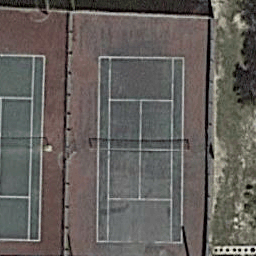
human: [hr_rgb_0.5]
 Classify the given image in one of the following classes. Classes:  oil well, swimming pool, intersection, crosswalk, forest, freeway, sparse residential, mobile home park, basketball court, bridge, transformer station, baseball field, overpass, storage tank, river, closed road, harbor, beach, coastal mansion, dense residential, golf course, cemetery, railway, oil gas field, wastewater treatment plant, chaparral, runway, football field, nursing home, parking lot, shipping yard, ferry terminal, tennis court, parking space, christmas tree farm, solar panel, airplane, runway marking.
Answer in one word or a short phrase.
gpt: tennis court